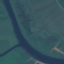
Label: River